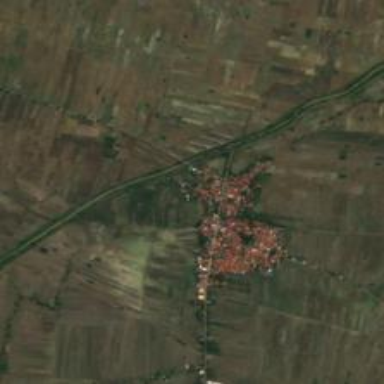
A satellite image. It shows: Village.